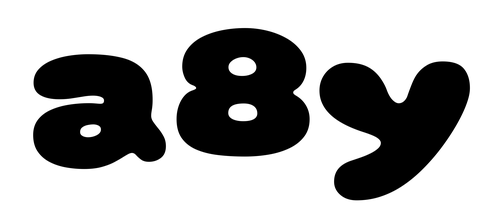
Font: Gluten_Black